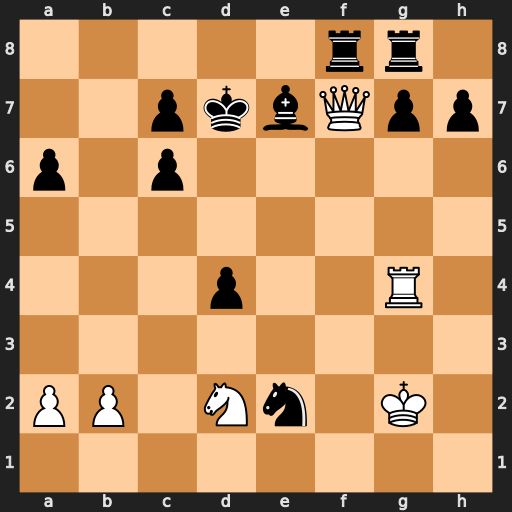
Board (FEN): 5rr1/2pkbQpp/p1p5/8/3p2R1/8/PP1Nn1K1/8
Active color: w
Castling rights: -
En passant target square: -
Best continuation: Qc4 h5 Re4 Nf4+ Rxf4 Rxf4 Qxg8